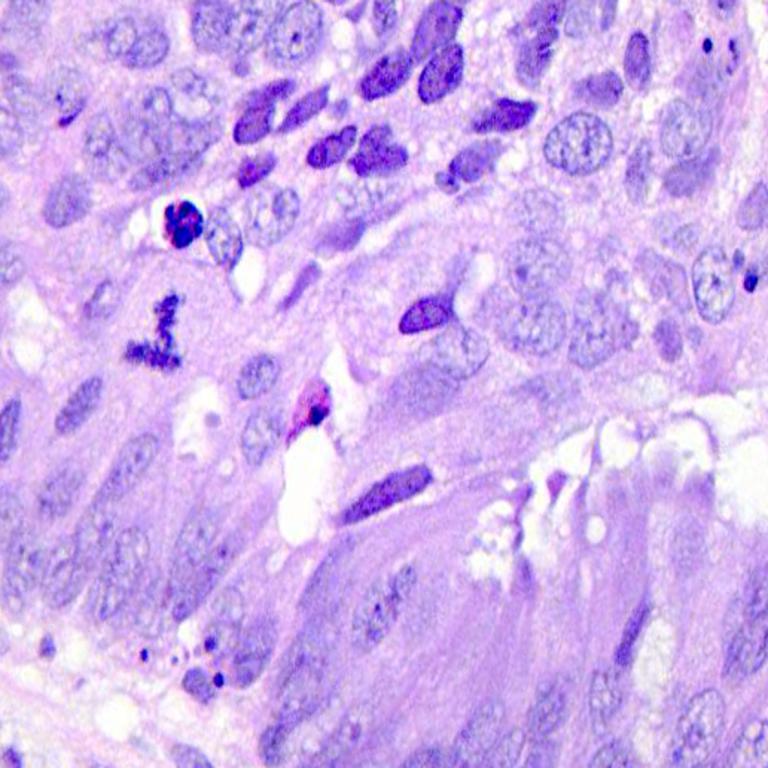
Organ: colon
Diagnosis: adenocarcinomas